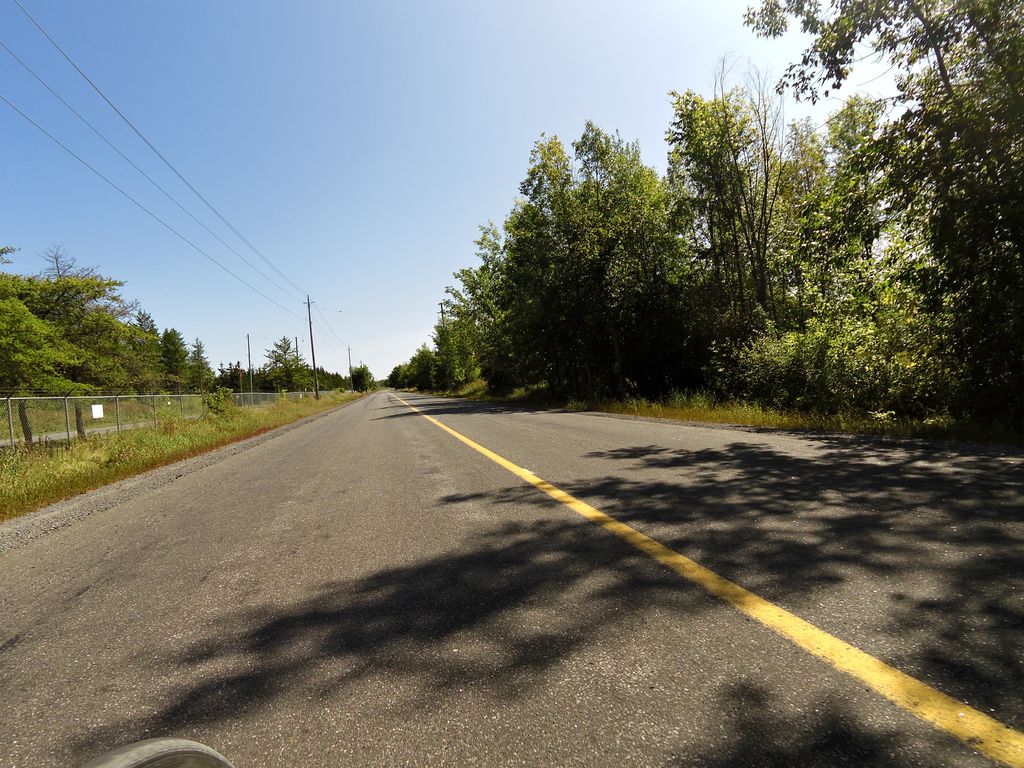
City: ottawa-gatineau